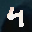
Label: 4